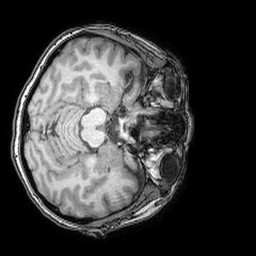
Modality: T1w
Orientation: axial
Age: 44
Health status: ill
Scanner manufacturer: philips
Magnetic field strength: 3 T
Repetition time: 0.007 s
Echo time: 0.0035 s